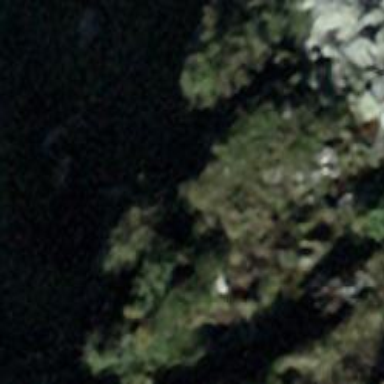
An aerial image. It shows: Natural cliff.